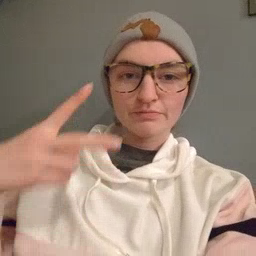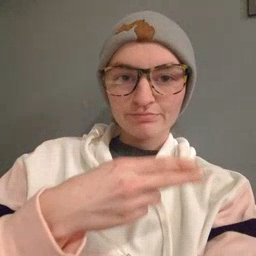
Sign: cut